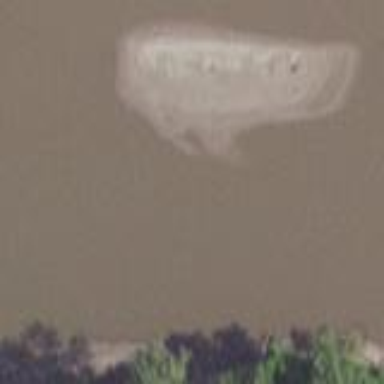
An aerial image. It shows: Natural mud element.